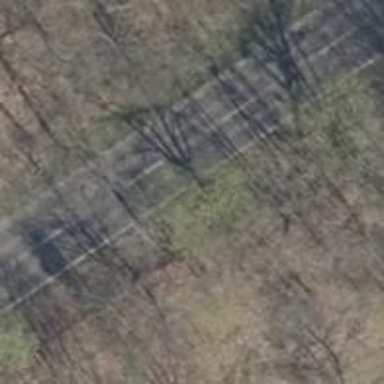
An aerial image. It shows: Asphalt road classified as primary highway.